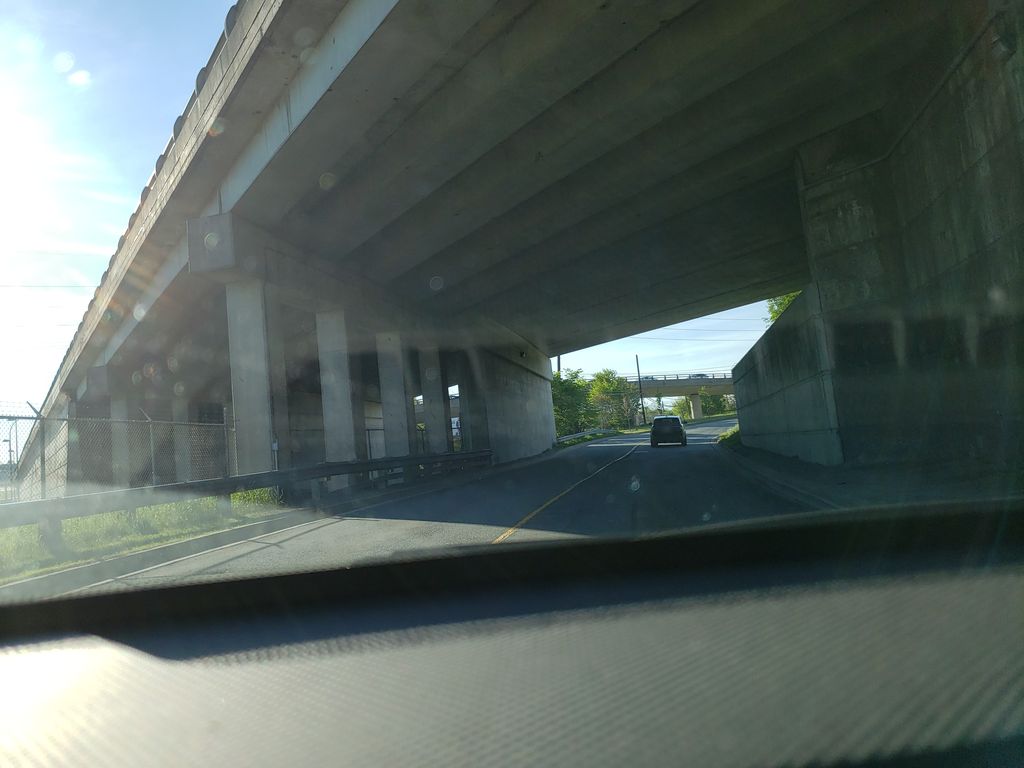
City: halifax